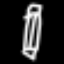
Label: pencil